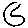
Label: moon